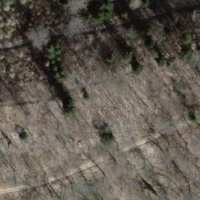
EUNIS habitat code: 41
Species observed at this site:
Daphne laureola
Lathyrus vernus